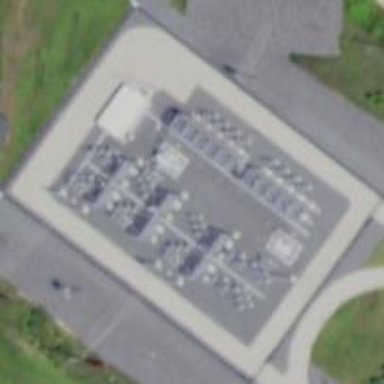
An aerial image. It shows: Substation with fence around it.